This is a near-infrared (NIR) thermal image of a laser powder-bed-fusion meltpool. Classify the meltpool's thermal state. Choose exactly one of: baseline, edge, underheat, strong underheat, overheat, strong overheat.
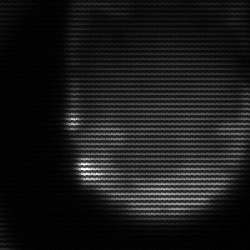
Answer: edge